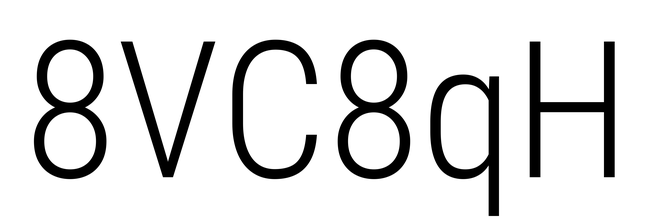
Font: Roboto_Condensed_Light